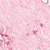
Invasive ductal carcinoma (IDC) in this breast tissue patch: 0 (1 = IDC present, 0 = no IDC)